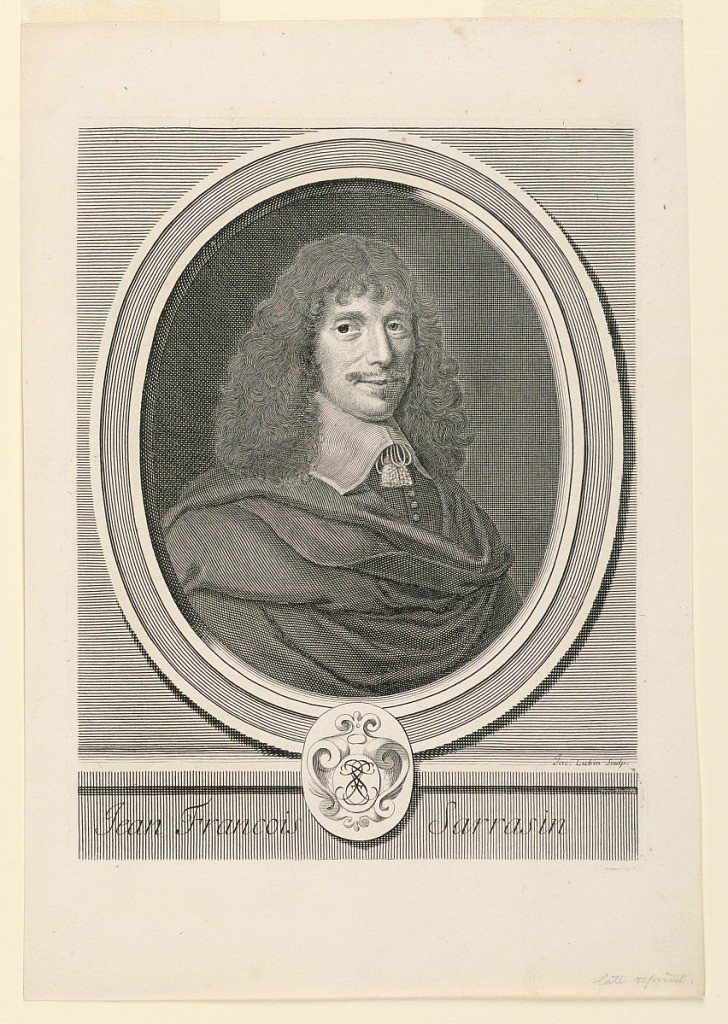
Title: Portrait of Jean François Sarrasin (1603-1654)
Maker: Jacques Lubin, French, 1637 - 1695
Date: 1696-1700
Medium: Engraving on paper
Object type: Print
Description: Bust-length portrait in three-quarter view, facing right. The sitter wears a wig and cloak draped around his shoulders. The portrait, in an oval frame with coat-of-arms in lower part, stands on an inscribed moulding.